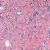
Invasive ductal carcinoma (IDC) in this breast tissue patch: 1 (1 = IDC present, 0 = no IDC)